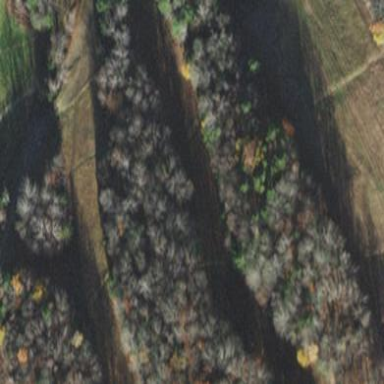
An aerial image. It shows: Coniferous forest area.